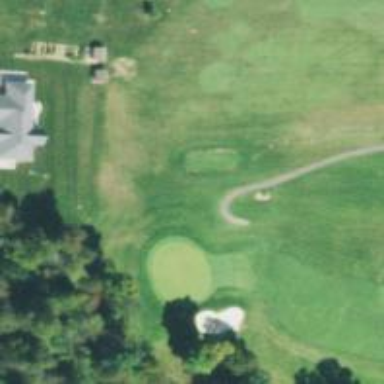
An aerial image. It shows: Golf tee.